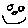
Label: smiley face